Field crop: tomato
Growth stage: 1
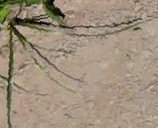
Species: cyperus